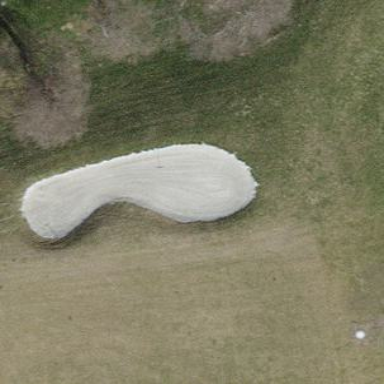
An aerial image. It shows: Sand bunker on golf course.